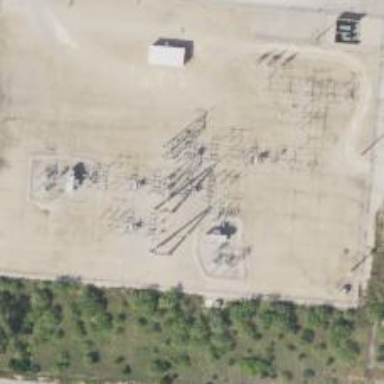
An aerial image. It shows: Switch used for power control.